Question: I'm trying to draw a warped rectangle using 'Canvas'. I've tried using 'Path' to draw the straight line and then 'arcTo()', but I don't know which values should I use. How do I draw a shape similat to the one in the image?

EDIT: This code doesn't work, it draws a straight line.
'''
Path path = new Path();
path.moveTo(width/2-10, (height/2)+130);
path.lineTo(width/2-12, (height/2)+170);
float x1 = width/2-12; //228
float y1 = height/2+170; //570
float x3 = width/2-70; //170
float y3 = height/2+140; //540
float x2 = (x3+x1)/2; //199
float y2 = (y3+y1)/2; //555
path.quadTo(x1, y1, x2, y2);
Paint paint = new Paint()
{
{
setStyle(Paint.Style.STROKE);
setColor(Color.YELLOW);
setStrokeCap(Paint.Cap.ROUND);
setStrokeWidth(3.0f);
setAntiAlias(true);
}
};
mCanvas.drawPath(path, paint);
'''
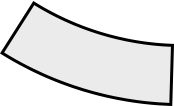
Answer: Here's an interesting solution I found <URL>:
You can use Path.quadTo() or Path.cubicTo() for that. Examples can be found in the SDK Examples (FingerPaint). In your case you would simply need to calculate the middle point and pass then your three points to quadTo()..
Some code for you:
- - create the paint object only once (e.g. in your constructor)'''
Paint paint = new Paint() {
{
setStyle(Paint.Style.STROKE);
setStrokeCap(Paint.Cap.ROUND);
setStrokeWidth(3.0f);
setAntiAlias(true);
}
};
final Path path = new Path();
path.moveTo(x1, y1);
final float x2 = (x3 + x1) / 2;
final float y2 = (y3 + y1) / 2;
path.quadTo(x2, y2, x3, y3);
canvas.drawPath(path, paint);
'''
From the documentation <URL>:
'''
public void cubicTo (float x1, float y1, float x2, float y2, float x3, float y3)
'''
Add a cubic bezier from the last point, approaching control points (x1,y1) and (x2,y2), and ending at (x3,y3). If no moveTo() call has been made for this contour, the first point is automatically set to (0,0).
The x-coordinate of the 1st control point on a cubic curve
The y-coordinate of the 1st control point on a cubic curve
The x-coordinate of the 2nd control point on a cubic curve
The y-coordinate of the 2nd control point on a cubic curve
The x-coordinate of the end point on a cubic curve
The y-coordinate of the end point on a cubic curve
In your case I think you should change the code to:
'''
final Path path = new Path();
path.moveTo(width/2-12, (height/2+170);
float x1 = width/2-12; //228
float y1 = height/2+170; //570
float x3 = width/2-70; //170
float y3 = height/2+140; //540
float x2 = (x3+x1)/2 + 14.5; //213.5
float y2 = (y3+y1)/2 + 7.5; //562.5
path.quadTo(x2, y2, x3, y3);
Paint paint = new Paint()
{
{
setStyle(Paint.Style.STROKE);
setColor(Color.YELLOW);
setStrokeCap(Paint.Cap.ROUND);
setStrokeWidth(3.0f);
setAntiAlias(true);
}
};
mCanvas.drawPath(path, paint);
'''